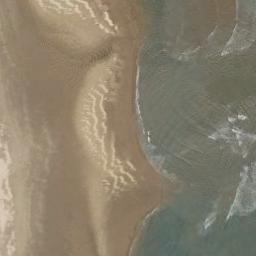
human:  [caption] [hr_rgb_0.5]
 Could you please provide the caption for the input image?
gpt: The sea by the beach is green .

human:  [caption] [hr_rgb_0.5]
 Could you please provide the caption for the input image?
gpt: Waves of light green water wash the beach .

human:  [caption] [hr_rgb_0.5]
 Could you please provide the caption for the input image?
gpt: The beach with khaki sand and the color of the seawater is dark green .

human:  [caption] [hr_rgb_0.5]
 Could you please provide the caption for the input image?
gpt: Gray sea water and wet sandy beach .

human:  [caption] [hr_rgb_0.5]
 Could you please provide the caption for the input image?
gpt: There are water marks on the beach .